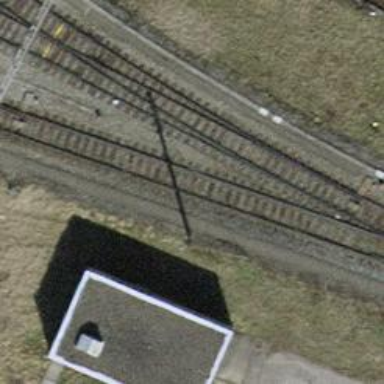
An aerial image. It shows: Railway switch.